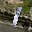
Label: 1